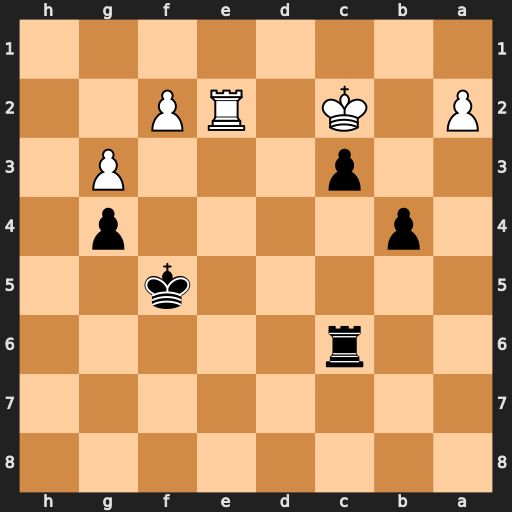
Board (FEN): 8/8/2r5/5k2/1p4p1/2p3P1/P1K1RP2/8
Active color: b
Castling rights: -
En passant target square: -
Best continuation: Re6 Rxe6 Kxe6